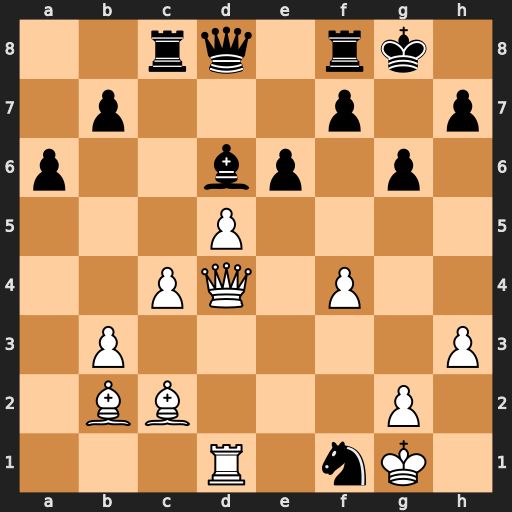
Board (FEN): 2rq1rk1/1p3p1p/p2bp1p1/3P4/2PQ1P2/1P5P/1BB3P1/3R1nK1
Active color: w
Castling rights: -
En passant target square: -
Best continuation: Qh8#